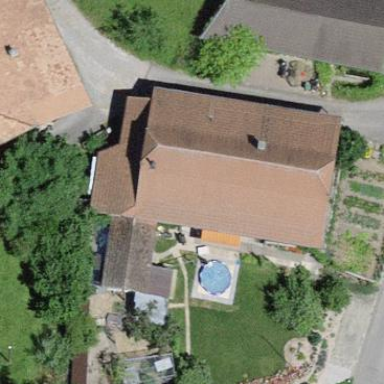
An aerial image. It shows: Farm building.